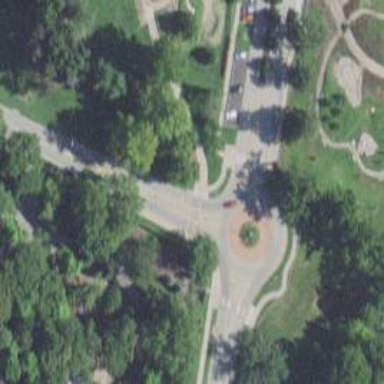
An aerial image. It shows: Unclassified road featuring roundabout.